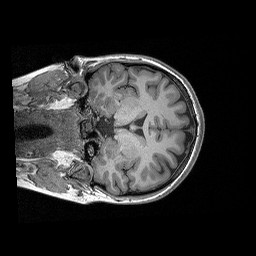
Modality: T1w
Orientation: coronal
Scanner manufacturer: siemens
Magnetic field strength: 3 T
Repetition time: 2.3 s
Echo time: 0.00298 s